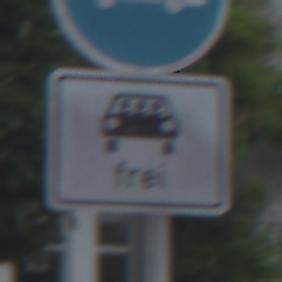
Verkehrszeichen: MehrfachbesetzePersonenkraftwagenFrei
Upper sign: Busssonderstreifen
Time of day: MorningAfternoon
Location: Outdoor (Urban)
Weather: Overcast
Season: NotSpecified
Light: Natural